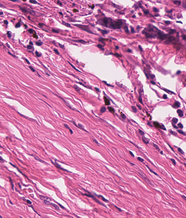
Tumor epithelial tissue: yes
Tumor-associated stroma tissue: yes
Normal tissue: no